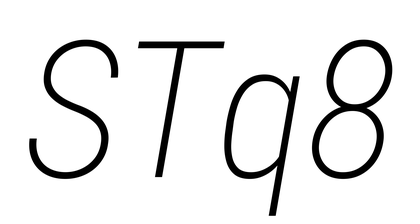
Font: Roboto-Italic_Condensed_ExtraLight_Italic